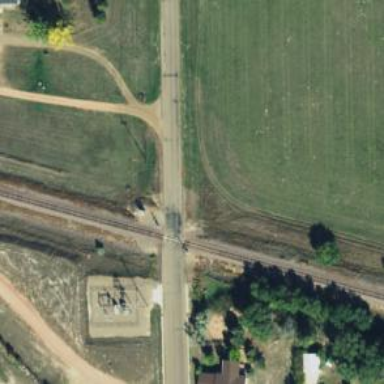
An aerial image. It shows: Railway level crossing.